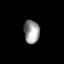
Tissue: lung
Cell type: Myeloid cells
Senescence score: 0.2183
Nuclear area (px): 360
Mean DAPI intensity: 149.711